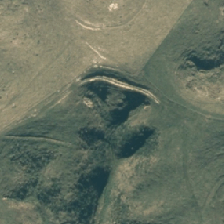
Land cover: low_producing_grassland